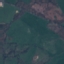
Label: Pasture